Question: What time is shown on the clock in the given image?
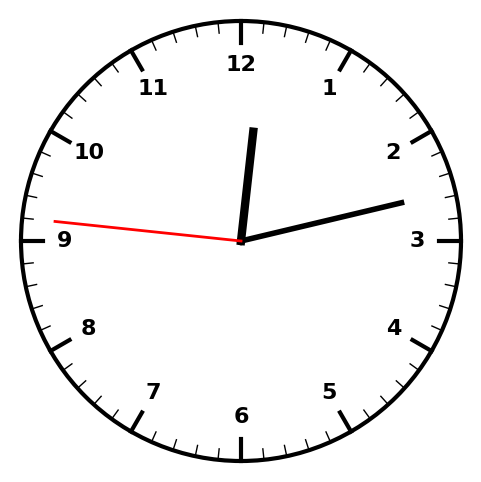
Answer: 12:12:46